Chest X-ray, PA view. Patient: 48 years old, sex F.
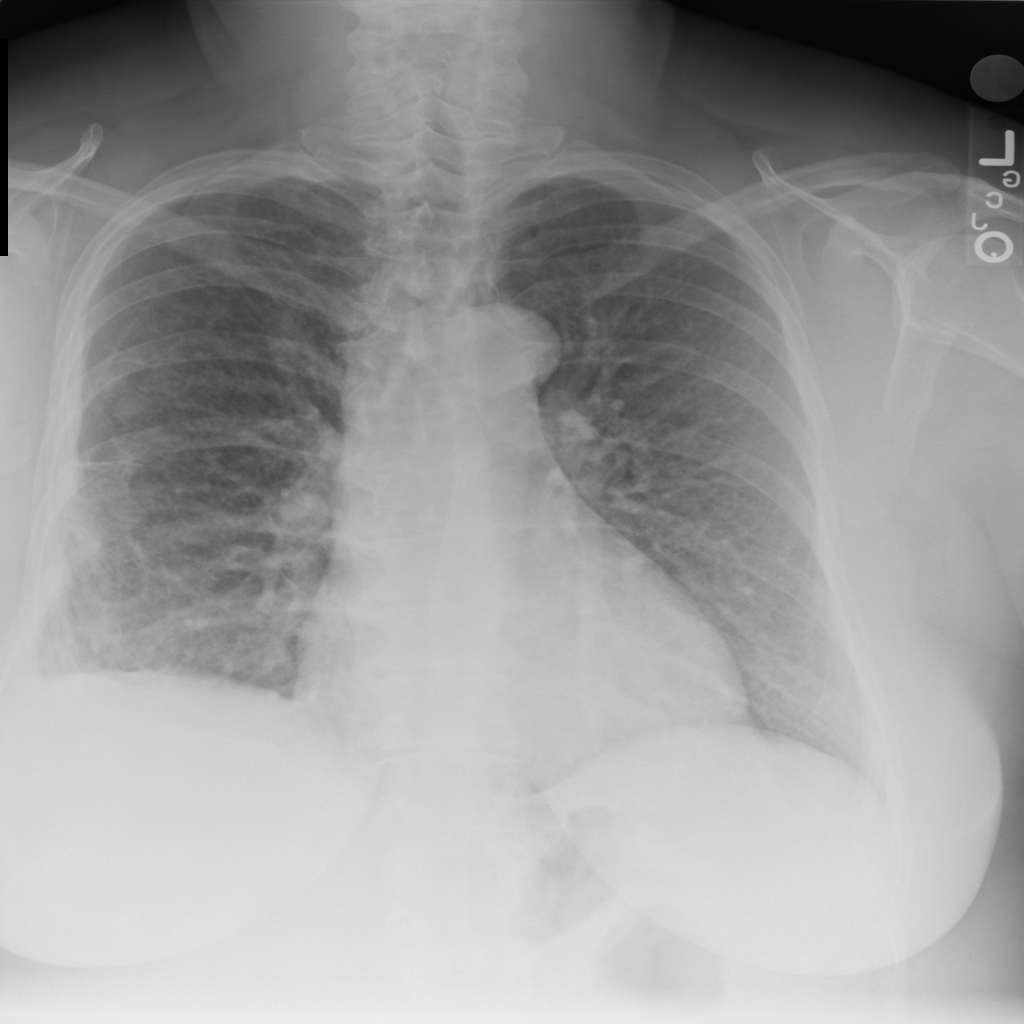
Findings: No Finding